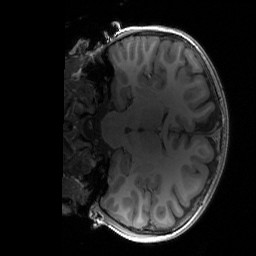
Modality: T1w
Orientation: coronal
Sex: male
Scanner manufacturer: siemens
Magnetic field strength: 3 T
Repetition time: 1.9 s
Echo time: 0.00243 s